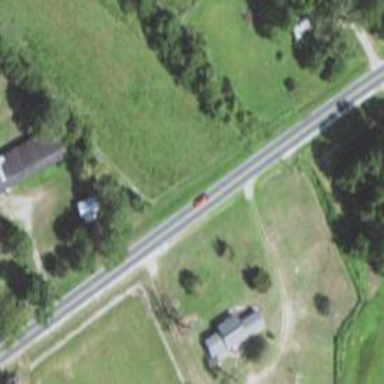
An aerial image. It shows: Tertiary road.